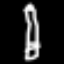
Label: pencil